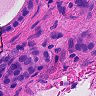
Metastatic tissue present: yes